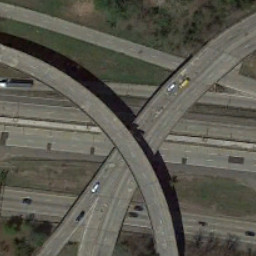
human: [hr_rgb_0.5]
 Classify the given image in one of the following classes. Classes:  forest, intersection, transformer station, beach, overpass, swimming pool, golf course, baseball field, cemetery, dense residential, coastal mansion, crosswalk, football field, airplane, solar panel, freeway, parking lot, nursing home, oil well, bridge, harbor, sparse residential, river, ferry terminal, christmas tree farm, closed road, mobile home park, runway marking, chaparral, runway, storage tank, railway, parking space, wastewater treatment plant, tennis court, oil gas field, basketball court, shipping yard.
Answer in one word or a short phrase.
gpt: overpass